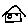
Label: house